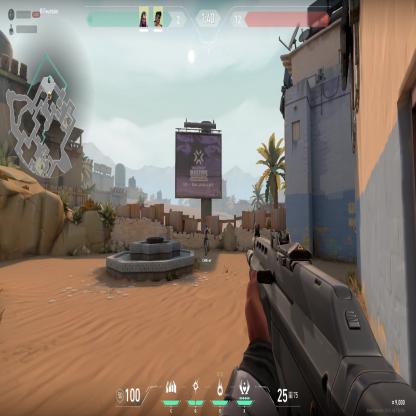
Label: teammate